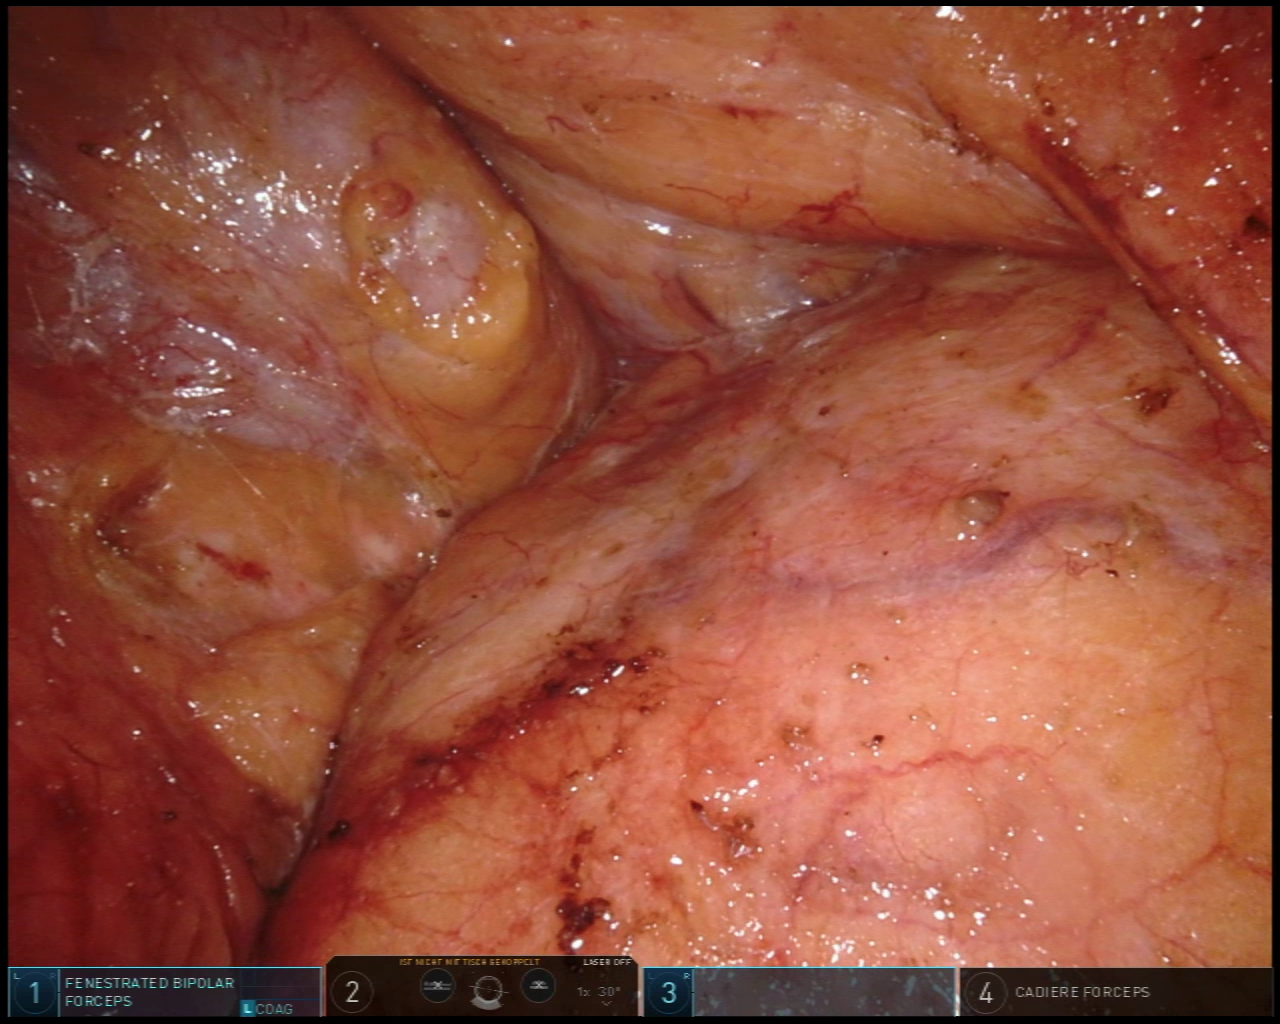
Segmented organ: pancreas
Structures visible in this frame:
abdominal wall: no
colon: yes
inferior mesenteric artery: no
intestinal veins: no
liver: no
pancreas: yes
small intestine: no
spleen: no
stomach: no
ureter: no
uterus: no
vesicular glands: no